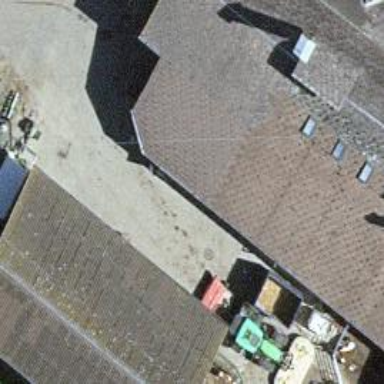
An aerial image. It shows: Shed.